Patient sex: F
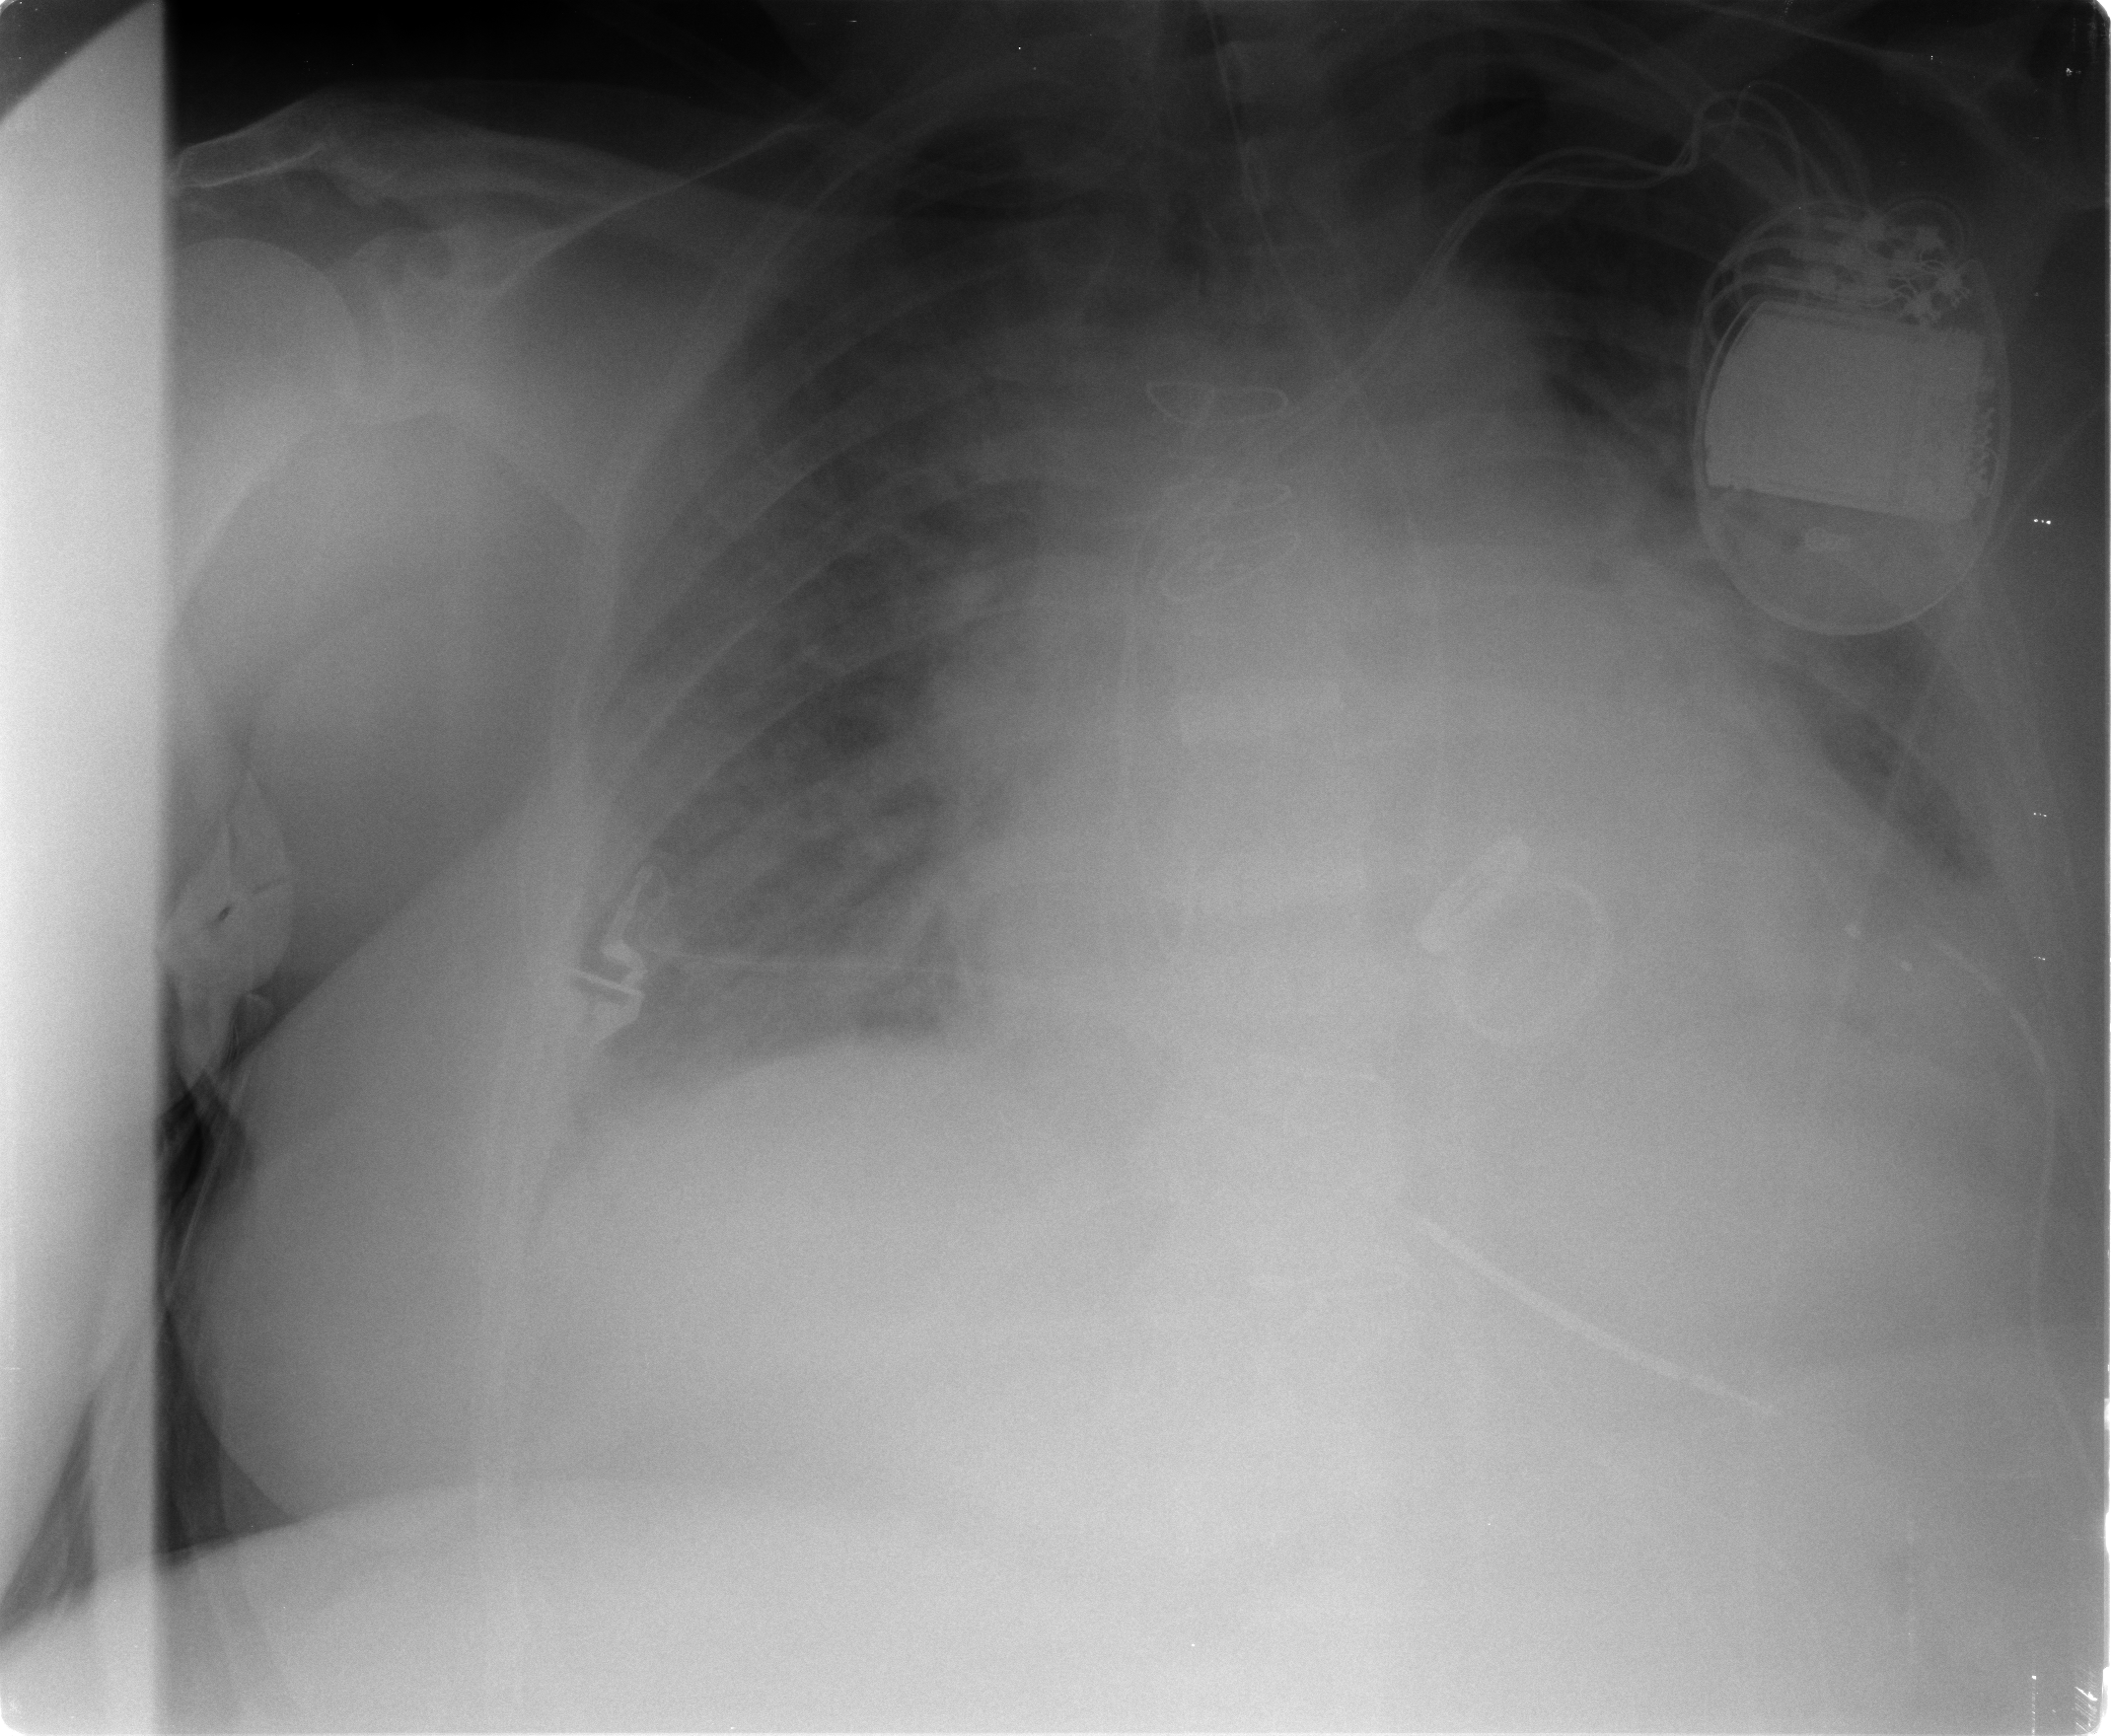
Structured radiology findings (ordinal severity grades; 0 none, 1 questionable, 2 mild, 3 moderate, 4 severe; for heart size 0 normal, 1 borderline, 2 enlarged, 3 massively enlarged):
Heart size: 2
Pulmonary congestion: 2
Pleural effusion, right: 1
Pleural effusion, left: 0
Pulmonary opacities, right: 2
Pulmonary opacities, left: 0
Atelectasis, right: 3
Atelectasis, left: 2